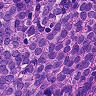
Metastatic tissue present: yes